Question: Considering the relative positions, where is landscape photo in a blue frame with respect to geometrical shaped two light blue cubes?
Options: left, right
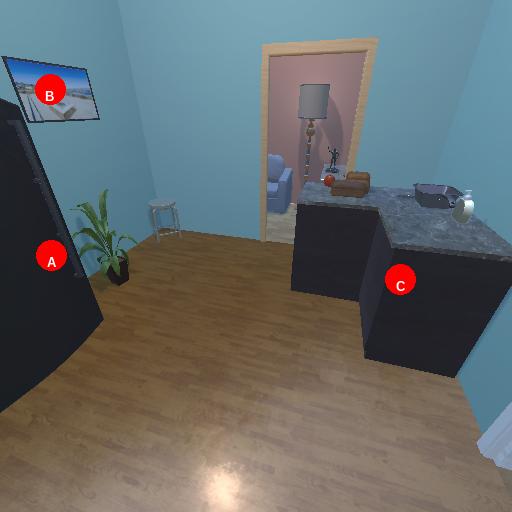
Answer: left